Question: When I try to initialize my database using EF6 in MVC5 I get the error: Is there a way I can override the IsRowVersion using FluentAPI or is there another method to store DateTime using MVC5 EF6 or is this simply the result of using the Timestamp data annotation? I prefer to store as DateTime instead of byte array. Just for visualization Model looks like this:
'''
public class UserProfile : IdentityUser
{
//ctor
public UserProfile()
{
Random rnd = new Random();
int pic = rnd.Next(1, 6);
DateJoined = DateTime.Now;
UserLevel = 4;
ImageUrl = "/Content/Avatars/Samples/sample" + pic + ".jpg"; // or append .jpg which == .jpg
}
public UserProfile(string name, string url)
{
UserName = name;
DateJoined = DateTime.Now;
UserLevel = 4;
ImageUrl = url;
Email = "your@email.com";
}
public UserProfile(string name, string url, string email)
{
Random rnd = new Random();
int pic = rnd.Next(1, 6);
UserName = name;
DateJoined = DateTime.Now;
UserLevel = 4;
ImageUrl = "/Content/Avatars/sample" + pic + ".jpg"; // or append .jpg which == .jpg
Email = email;
}
[Key]
[DatabaseGeneratedAttribute(DatabaseGeneratedOption.Identity)]
public int UserId { get; set; }
[Required(ErrorMessage="*Username is required."), RegularExpression(@"^[\p{L} \p{Nd}_]+$")]
[MinLengthAttribute(5, ErrorMessage="Not enough characters! UserName must be at least 5 chars."), MaxLengthAttribute(30,ErrorMessage="Too many characters in UserName!")]
public override string UserName { get; set; }
[Required(ErrorMessage="*Email is required."), EmailAddress, RegularExpression(@"\w+([-+.']\w+)*@\w+([-.]\w+)*\.\w+([-.]\w+)*")]
[DataType(DataType.EmailAddress)]
[Display(Name = "Email address")]
public string Email { get; set; }
[ScaffoldColumn(false),Required]
public string ImageUrl { get; set; }
[DisplayFormat(DataFormatString = "{0}")] //{0:d} or {0:D}
[DataType(DataType.DateTime), Timestamp, ScaffoldColumn(false)] //<--Problem
public DateTime DateJoined { get; set; }
[Range(1, 6), ScaffoldColumn(false)]
public int UserLevel { get; set; }
[ScaffoldColumn(false)]
public int? TotalRepPoints { get; set; }
[ScaffoldColumn(false)]
public virtual IDictionary<int, int> TotalPointsByCat { get; set; }
// int = CategoryId, int = UserRank
public virtual IDictionary<int, int> Rankings { get; set; }
public virtual ICollection<Article> Articles { get; set; }
public virtual ICollection<Answer> Answers { get; set; }
public virtual ICollection<Vote> Votes { get; set; }
public virtual ICollection<Question> Questions { get; set; }
}
'''
When I use NuGet Console:
'''
PM> Enable-Migrations -Force
Checking if the context targets an existing database...
System.InvalidOperationException: The property 'Timestamp' is not a Byte array. IsRowVersion can only be configured for Byte array properties.
at System.Data.Entity.ModelConfiguration.Configuration.ConventionPrimitivePropertyConfiguration.IsRowVersion()
at System.Data.Entity.ModelConfiguration.Conventions.TimestampAttributeConvention.Apply(ConventionPrimitivePropertyConfiguration configuration, TimestampAttribute attribute)
at System.Data.Entity.Migrations.MigrationsDomainCommand.Execute(Action command)
...
The property 'Timestamp' is not a Byte array. IsRowVersion can only be configured for Byte array properties.
PM>
'''
Thanks in advance!
---
When storing properties using data annotation '[DataType(DataType.DateTime)]'
with 'DateTime?' class you will get datetime type field in SQL.
When storing properties using data annotation '[Timestamp]'
with 'byte[]' you will get timestamp type field in SQL.

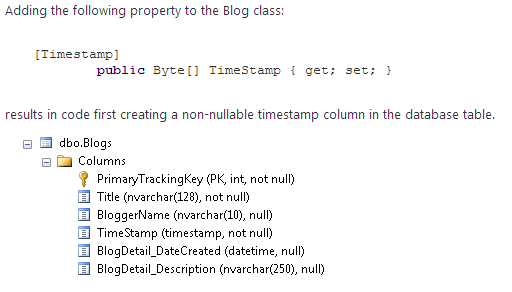
Answer: From the <URL>:
> Is a data type that exposes automatically generated, unique binary numbers within a database. rowversion is generally used as a mechanism for version-stamping table rows. The storage size is 8 bytes. The rowversion data type To record a date or time, use a datetime2 data type.
So this data type, despite its old name, has essentially nothing to do with actual datetime values as we generally think of them.
Pick another column type, like datetime.